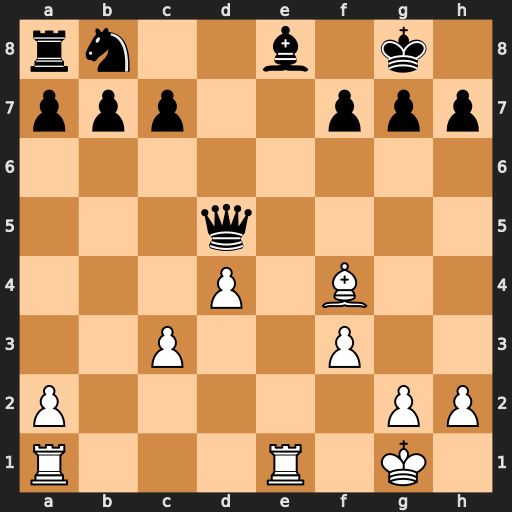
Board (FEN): rn2b1k1/ppp2ppp/8/3q4/3P1B2/2P2P2/P5PP/R3R1K1
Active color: w
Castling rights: -
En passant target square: -
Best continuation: Rxe8#